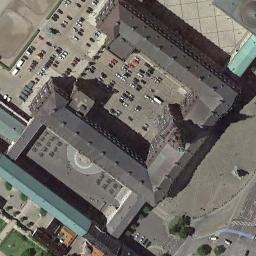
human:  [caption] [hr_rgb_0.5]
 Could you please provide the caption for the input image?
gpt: The dark gray palace with a parking lot is surrounded by some squares .

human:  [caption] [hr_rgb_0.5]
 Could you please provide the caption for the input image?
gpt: The palace is on the open place next to the parking lot .

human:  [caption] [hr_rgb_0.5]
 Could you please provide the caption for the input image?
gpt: There are numerous cars in the parking lot next to the palace .

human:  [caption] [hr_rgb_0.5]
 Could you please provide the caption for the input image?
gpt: The roof of this palace is all white  There is a small garden in the middle of the palace .

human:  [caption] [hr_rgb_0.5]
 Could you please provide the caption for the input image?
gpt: There are many cars beside the black palace .